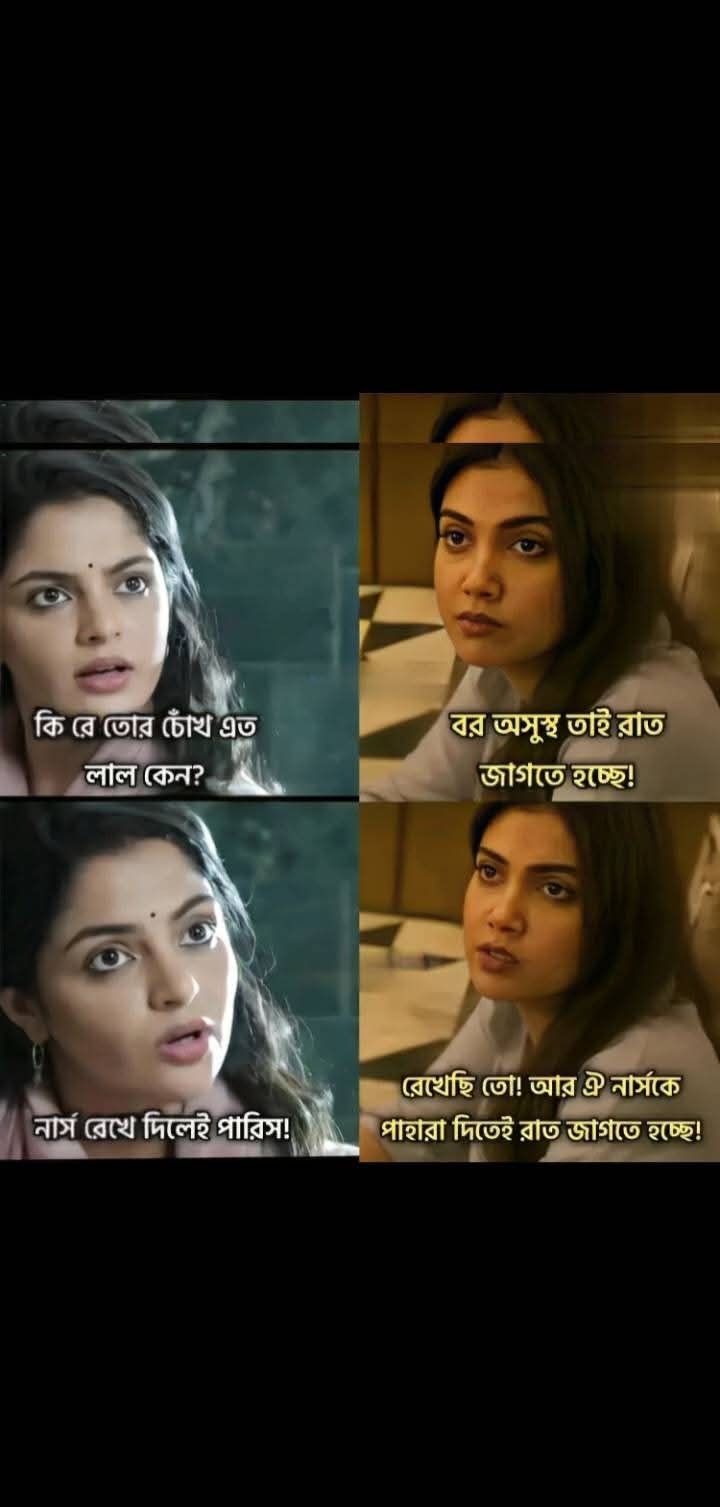
Text: কি রে তোর চোখ এত লাল কেন?
বর অসুস্থ তাই রাত জাগতে হচ্ছে!
নার্স রেখে দিলেই পারিস!
রেখেছি তো! আর ঐ নার্সকে পাহারা দিতেই রাত জাগতে হচ্ছে!
Label: Non Hate